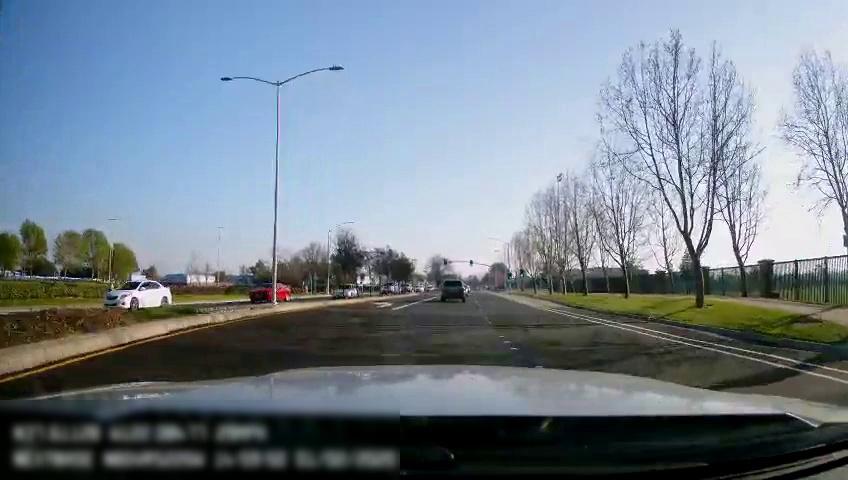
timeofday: Day
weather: Sunny
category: Drivable Space
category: Vehicles | Car
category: Vehicles | Car
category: Vehicles | Car
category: Vehicles | Truck
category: Vehicles | SUV
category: Lanes | Alternate Lane
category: Lanes | Current Lane
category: Lanes | Alternate Lane
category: Lanes | Current Lane
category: Lanes | Alternate Lane